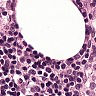
Metastatic tissue present: no